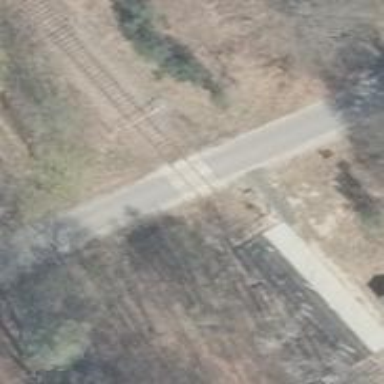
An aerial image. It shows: Unused railway.